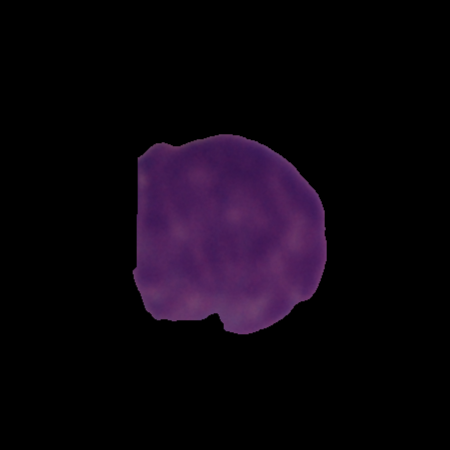
Label: cancer